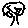
Label: tree